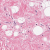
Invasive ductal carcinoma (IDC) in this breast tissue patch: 0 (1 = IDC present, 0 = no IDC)